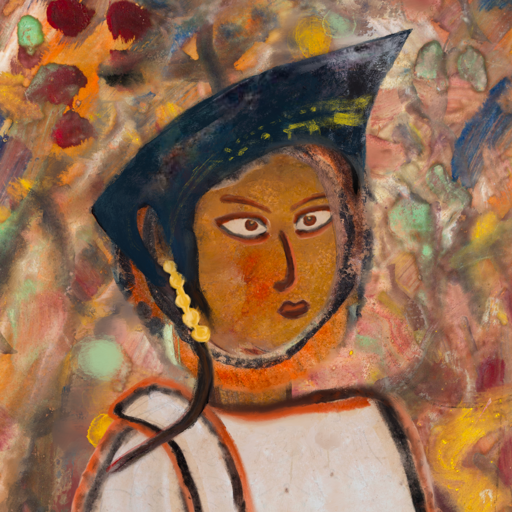
Background: Mother_And_Son_Mother, Head And Neck Side: Pipe, Face Side: Roy_Bahadur, Bust: Roy_Bahadur, Hair Side: Childish, Head Accessory: Irani, Second Necklace: Blank, Necklace: Blank, Baby: Blank